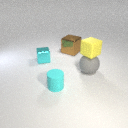
large gray rubber sphere behind small cyan rubber cylinder